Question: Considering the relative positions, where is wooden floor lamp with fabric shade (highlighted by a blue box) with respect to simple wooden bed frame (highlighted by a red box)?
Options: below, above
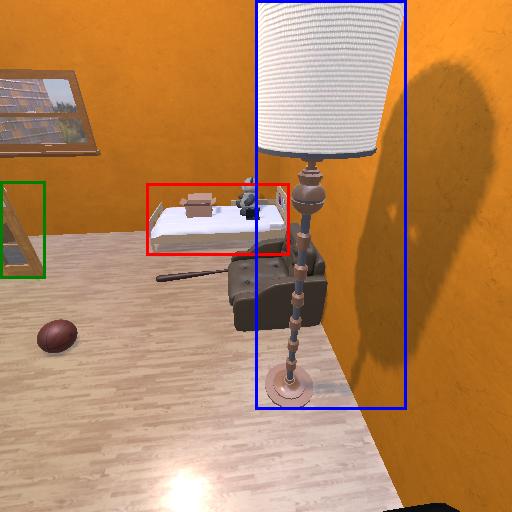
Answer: below